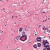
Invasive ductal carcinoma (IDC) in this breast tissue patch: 0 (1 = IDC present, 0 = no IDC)